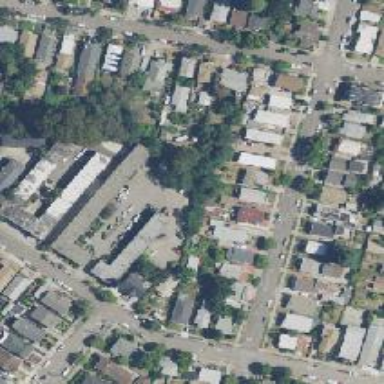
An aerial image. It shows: Neighborhood.